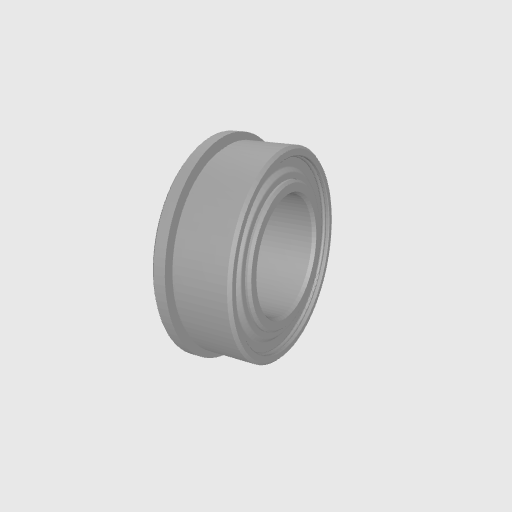
Part: Bearing8ID